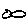
Label: fish